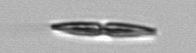
Label: pennate